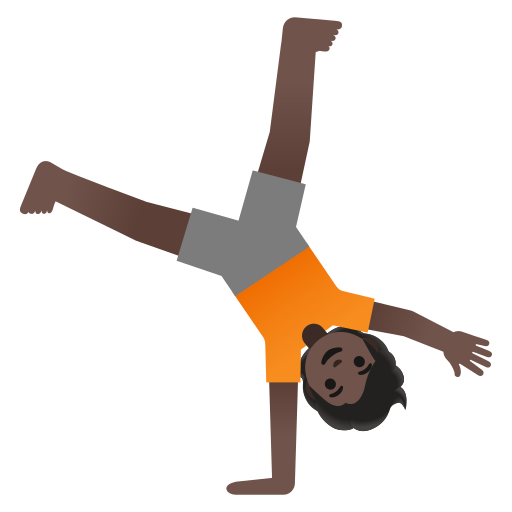
Emoji: 🤸🏿